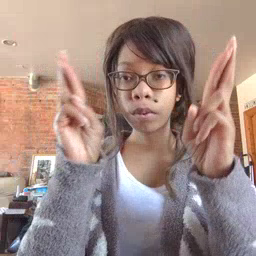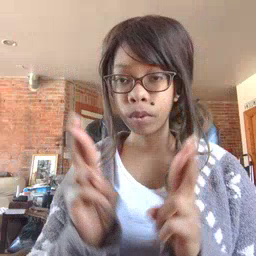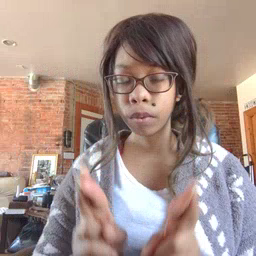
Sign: refrigerator